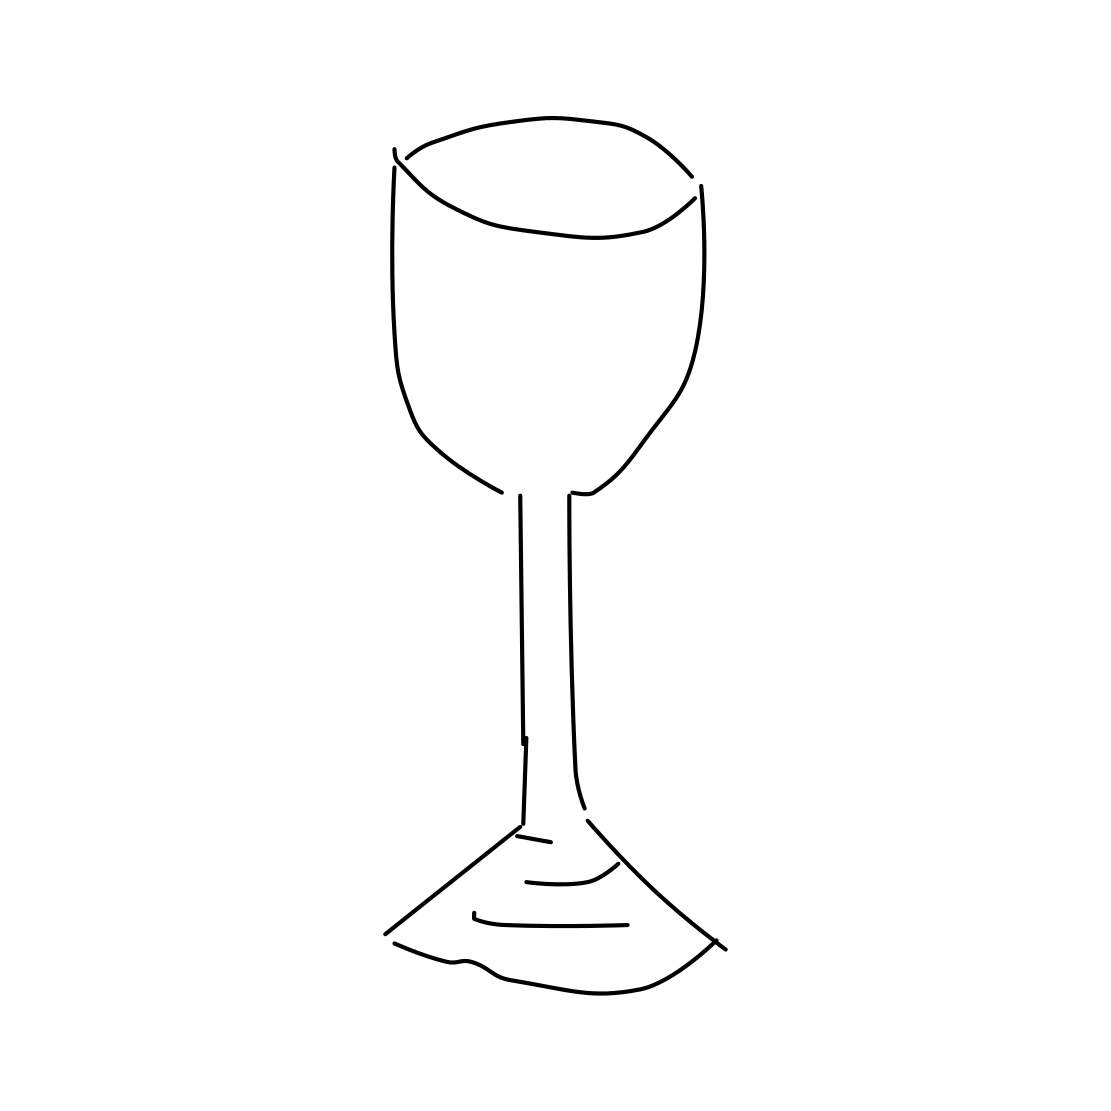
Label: wineglass